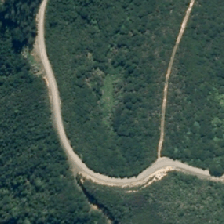
Land cover: manuka_kanuka